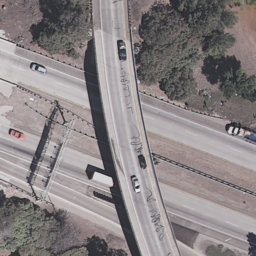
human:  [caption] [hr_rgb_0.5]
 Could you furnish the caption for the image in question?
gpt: An overpass with a road go across another two roads diagonally with some plants surounded the roads .

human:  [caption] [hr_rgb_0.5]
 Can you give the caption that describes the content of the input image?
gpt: An overpass with a road go across another two roads diagonally with some cars on the roads .

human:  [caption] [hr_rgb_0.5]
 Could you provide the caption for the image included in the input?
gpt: An overpass with a road go across another two roads diagonally .

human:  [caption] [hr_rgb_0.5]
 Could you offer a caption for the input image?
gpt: A road go across another two diagonally with some cars on the roads .

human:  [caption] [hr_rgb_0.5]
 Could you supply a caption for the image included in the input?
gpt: A road go across another two with some cars on the roads .